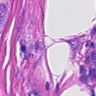
Metastatic tissue present: yes